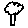
Label: tree